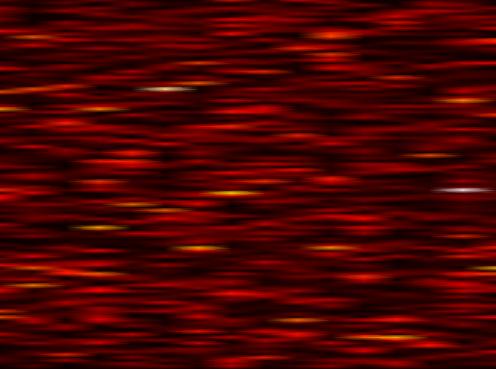
Label: FBMC